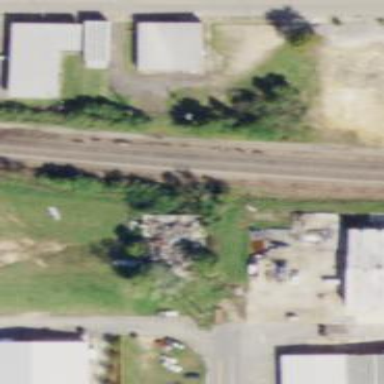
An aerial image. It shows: Abandoned railway spur.